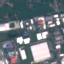
Land use / land cover: Industrial